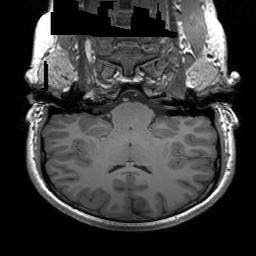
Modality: T1w
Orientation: sagittal